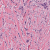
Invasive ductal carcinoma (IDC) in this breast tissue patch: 1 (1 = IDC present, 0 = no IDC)